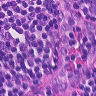
Metastatic tissue present: no